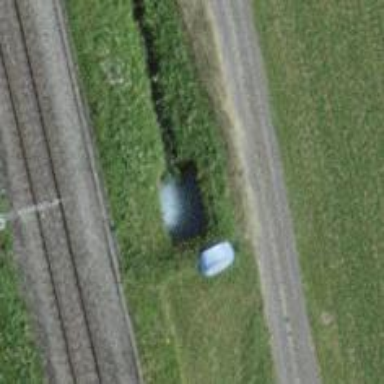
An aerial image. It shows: Tunnel passing through ditch.